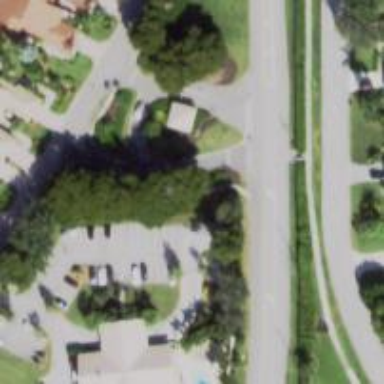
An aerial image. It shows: Road with stop sign.